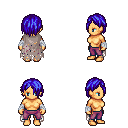
a pixel art fantasy rpg character, female body template, human, tanned skin, gray tattered cape, magenta pants, blue bangs hairstyle, white cloth bandages, four views (front, back, left, right), 2x2 character sprite sheet, small pixel art, hard edges, no anti-aliasing